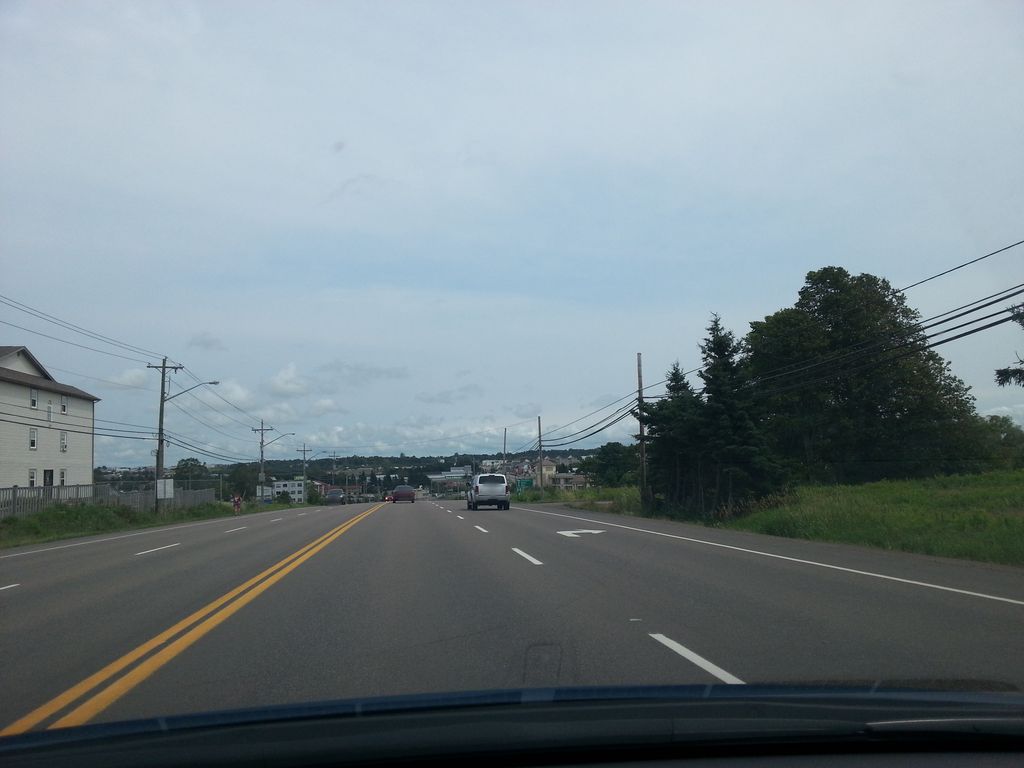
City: charlottetown